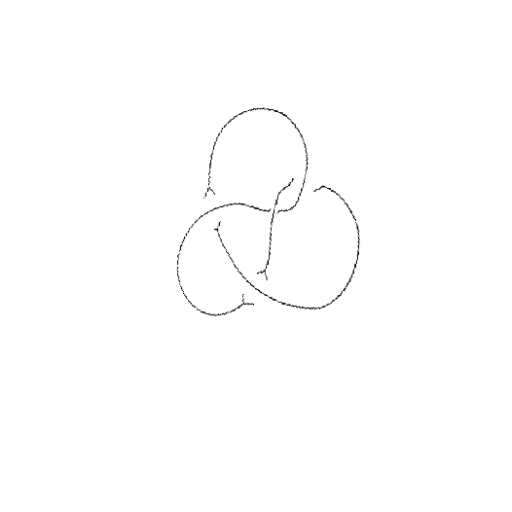
Crossing number: 4